Interaction volume radius: 5 \u00c5
Interaction volume height: 15 \u00c5
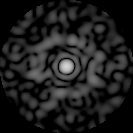
Disorder parameter: 0.8529